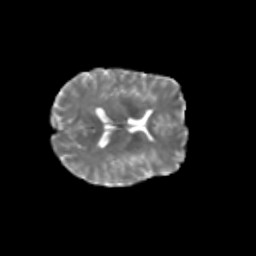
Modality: T2w
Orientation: axial
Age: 43
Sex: male
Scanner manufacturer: siemens
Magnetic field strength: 3 T
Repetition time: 1.8 s
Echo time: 0.07 s